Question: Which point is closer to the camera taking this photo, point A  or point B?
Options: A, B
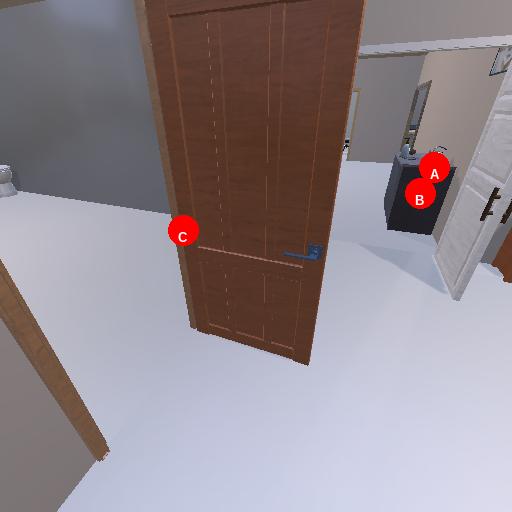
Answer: A